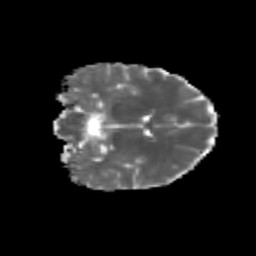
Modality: MD
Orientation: coronal
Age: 20
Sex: female
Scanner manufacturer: siemens
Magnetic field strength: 3 T
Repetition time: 3.5 s
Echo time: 0.113 s